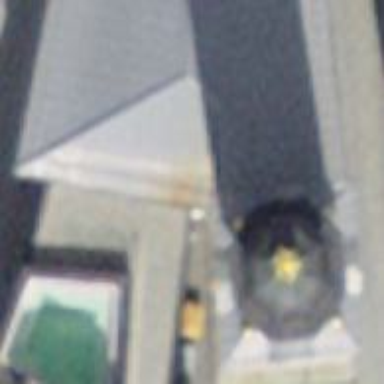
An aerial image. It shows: Building part that is bell tower. It is tower classified as bell tower.